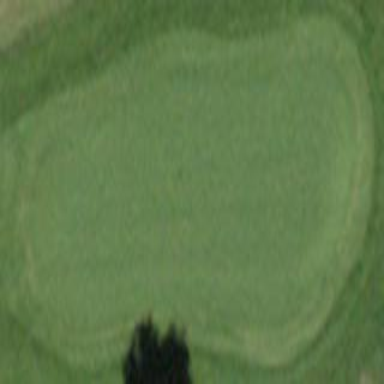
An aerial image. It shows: Golf green.